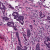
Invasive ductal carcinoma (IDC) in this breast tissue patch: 0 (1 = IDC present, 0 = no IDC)